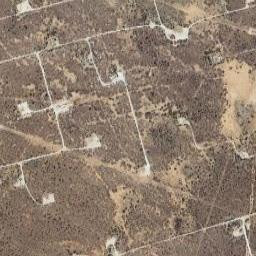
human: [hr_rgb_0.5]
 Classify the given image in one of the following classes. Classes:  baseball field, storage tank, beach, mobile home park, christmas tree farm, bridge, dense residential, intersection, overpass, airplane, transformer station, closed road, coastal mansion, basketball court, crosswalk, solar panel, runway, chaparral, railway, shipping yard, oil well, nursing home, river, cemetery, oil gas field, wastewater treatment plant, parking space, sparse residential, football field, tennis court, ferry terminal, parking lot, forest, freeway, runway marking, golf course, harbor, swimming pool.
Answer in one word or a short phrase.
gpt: oil gas field